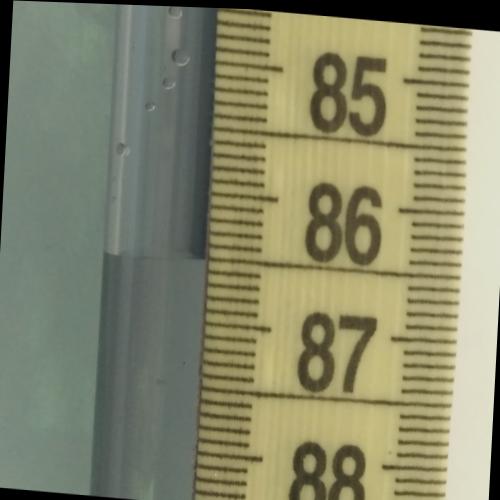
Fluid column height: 86.5 cm